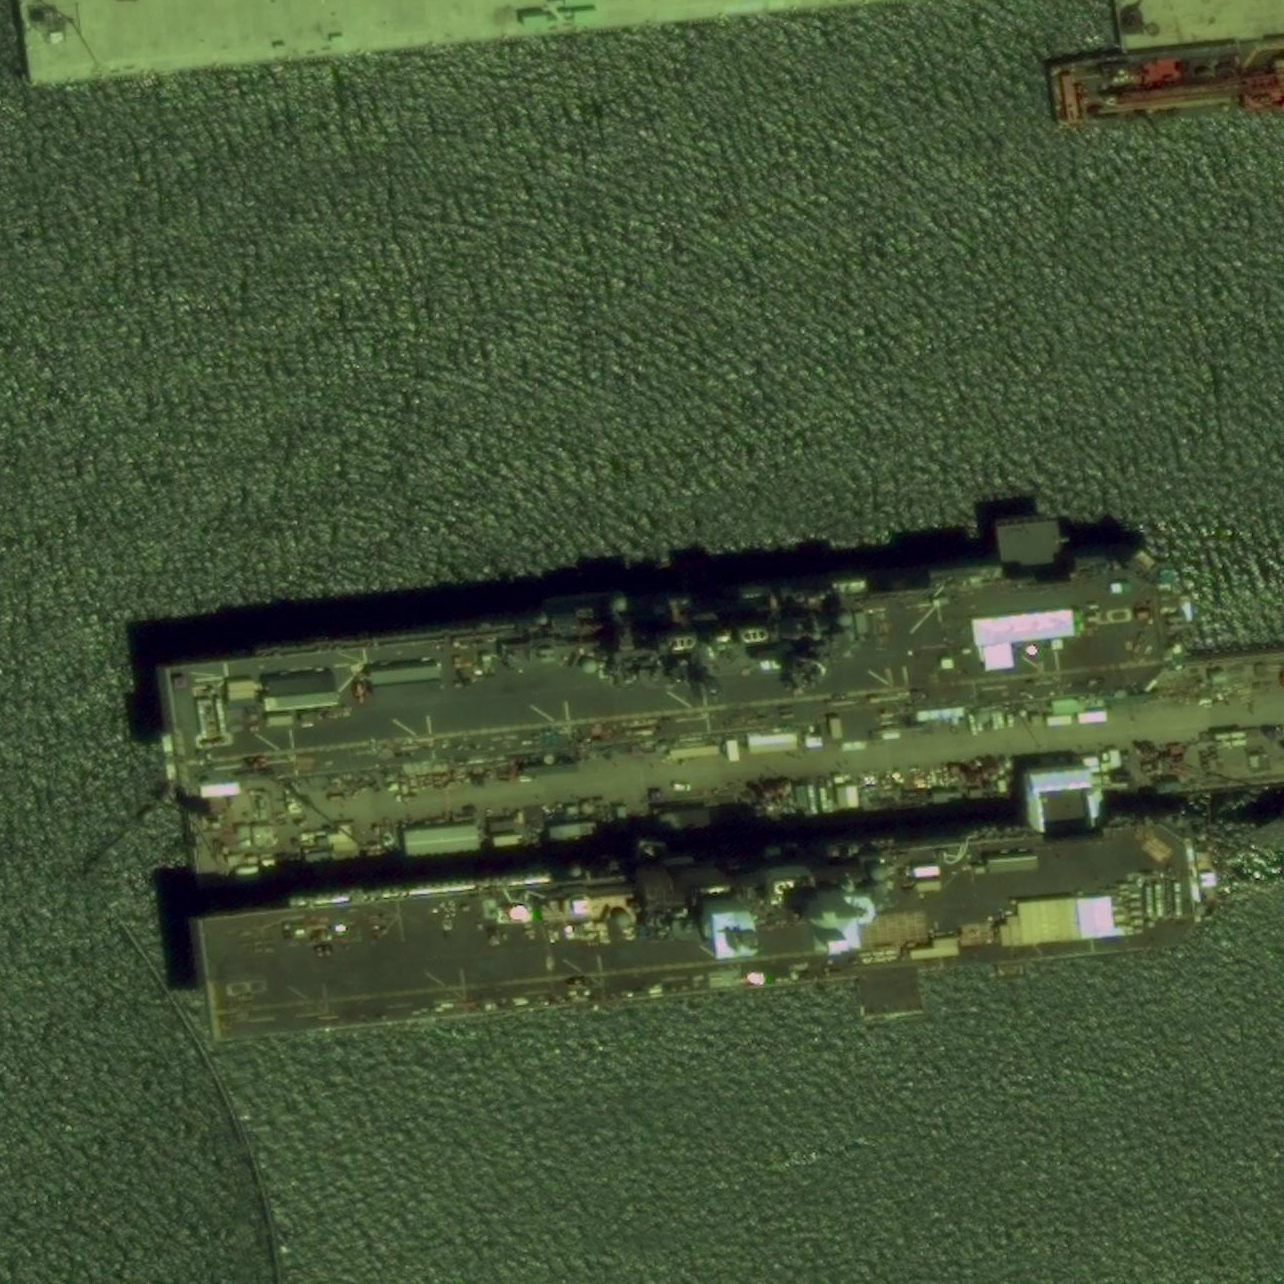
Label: assault